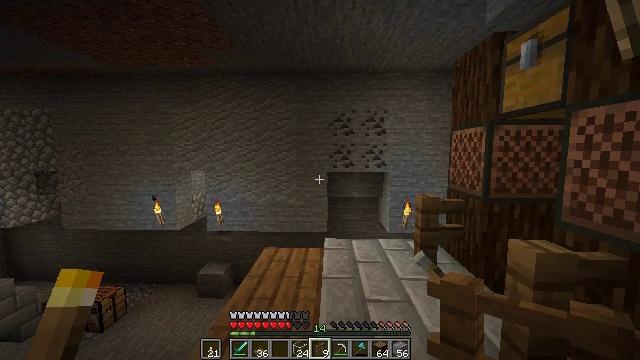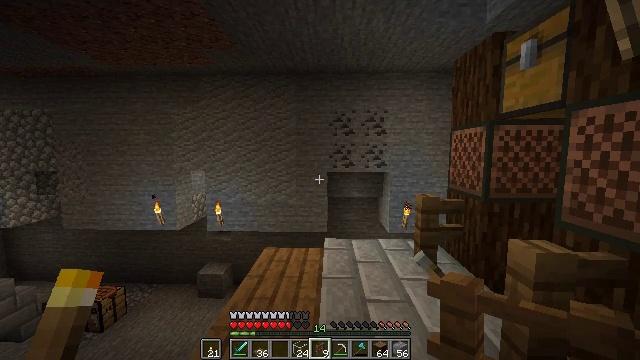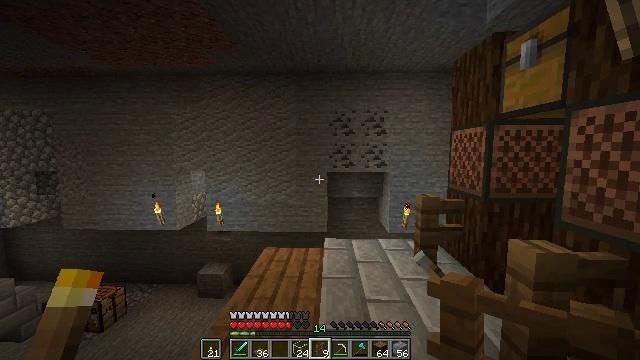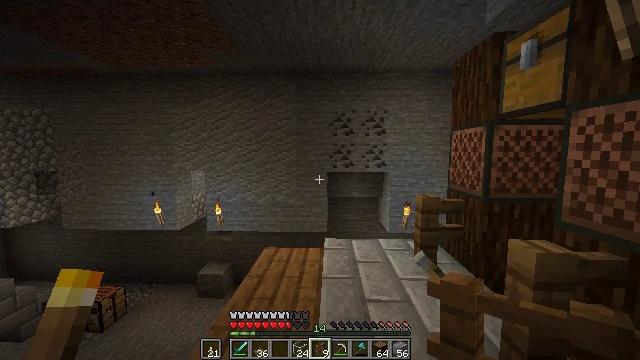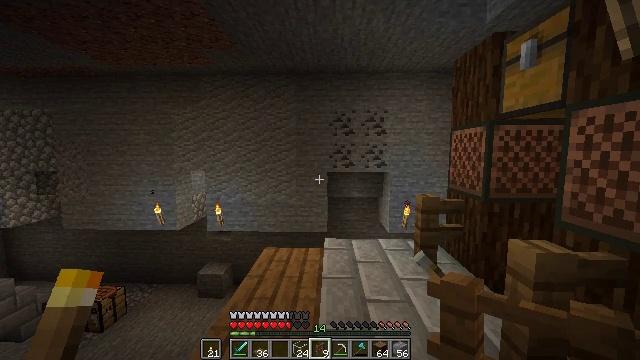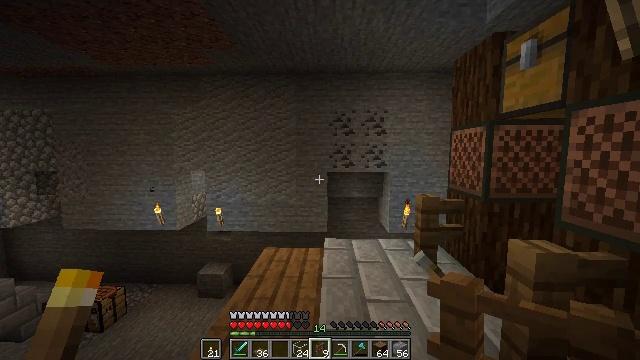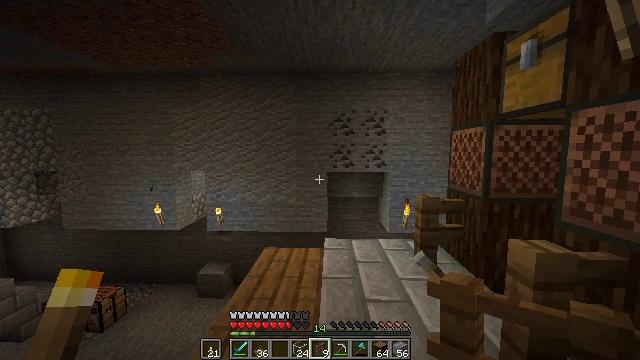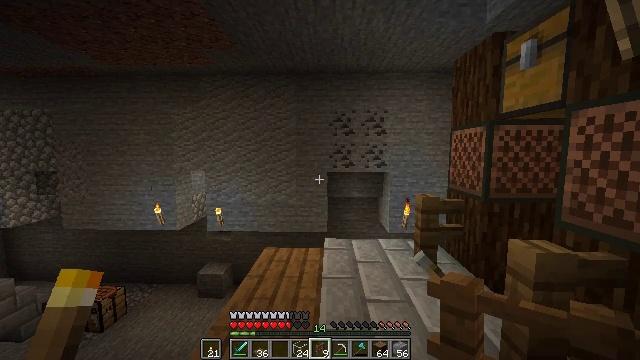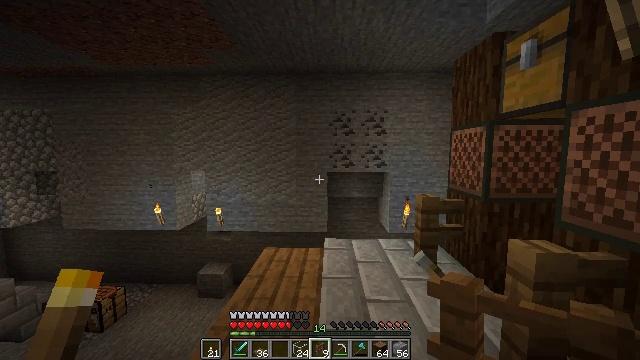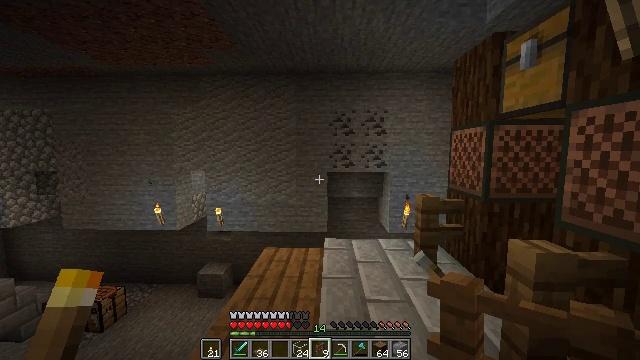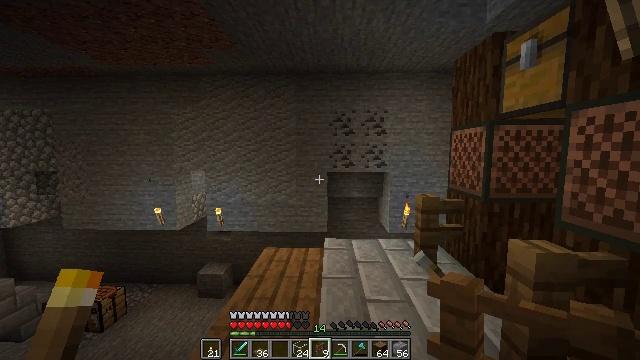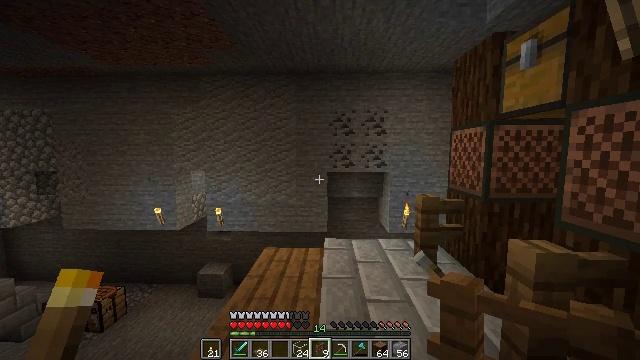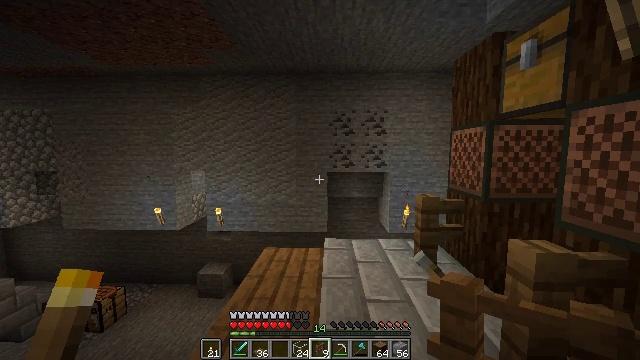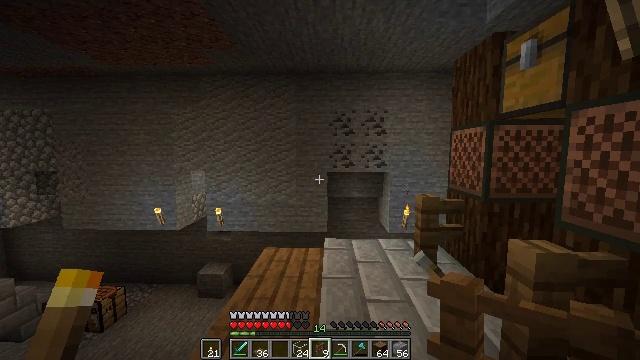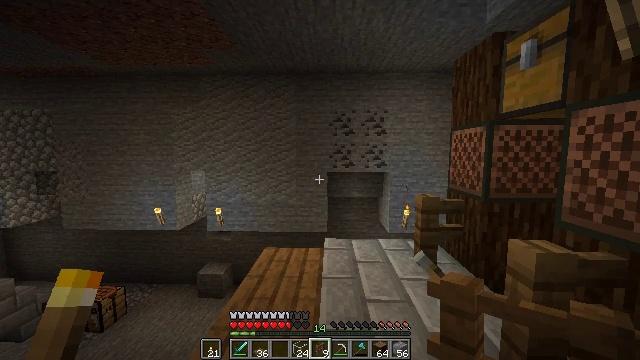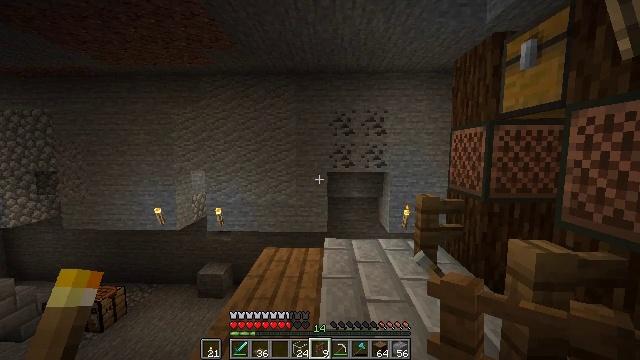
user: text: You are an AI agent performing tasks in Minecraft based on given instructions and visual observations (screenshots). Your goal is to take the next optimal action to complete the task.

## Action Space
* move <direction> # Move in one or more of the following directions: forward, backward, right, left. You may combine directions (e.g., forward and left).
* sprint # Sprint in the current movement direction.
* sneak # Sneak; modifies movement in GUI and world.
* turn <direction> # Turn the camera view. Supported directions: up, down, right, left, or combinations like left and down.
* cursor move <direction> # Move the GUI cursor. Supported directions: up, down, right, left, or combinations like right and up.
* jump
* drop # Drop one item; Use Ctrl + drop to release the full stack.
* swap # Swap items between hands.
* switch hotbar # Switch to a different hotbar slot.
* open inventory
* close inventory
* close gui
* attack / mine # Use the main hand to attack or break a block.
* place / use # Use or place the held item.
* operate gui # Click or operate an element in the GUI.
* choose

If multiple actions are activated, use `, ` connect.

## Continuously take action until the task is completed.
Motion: motion action
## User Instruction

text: Make spruce stairs in the crafting table.
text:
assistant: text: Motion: no_op
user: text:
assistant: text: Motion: no_op
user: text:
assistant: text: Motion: no_op
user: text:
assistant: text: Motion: no_op
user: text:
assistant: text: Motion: no_op
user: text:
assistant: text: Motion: no_op
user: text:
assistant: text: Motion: no_op
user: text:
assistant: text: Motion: no_op
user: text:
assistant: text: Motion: no_op
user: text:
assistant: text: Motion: no_op
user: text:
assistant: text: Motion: no_op
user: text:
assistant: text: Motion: no_op
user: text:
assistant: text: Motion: no_op
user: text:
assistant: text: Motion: no_op
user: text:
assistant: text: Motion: no_op
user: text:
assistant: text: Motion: no_op
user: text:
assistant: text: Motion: no_op
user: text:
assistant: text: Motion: no_op
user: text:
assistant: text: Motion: no_op
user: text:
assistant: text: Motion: no_op
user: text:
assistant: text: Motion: no_op
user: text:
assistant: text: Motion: no_op
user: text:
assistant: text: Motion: no_op
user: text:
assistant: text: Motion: no_op
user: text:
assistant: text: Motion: no_op
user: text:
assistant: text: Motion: no_op
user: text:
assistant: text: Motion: no_op
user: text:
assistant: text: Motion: no_op
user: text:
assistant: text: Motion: no_op
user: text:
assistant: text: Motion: no_op